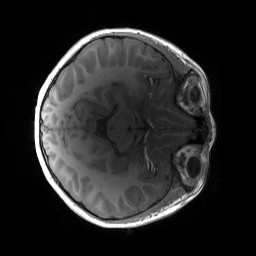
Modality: T1w
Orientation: axial
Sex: male
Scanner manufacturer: siemens
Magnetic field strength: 3 T
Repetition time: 1.9 s
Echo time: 0.00243 s